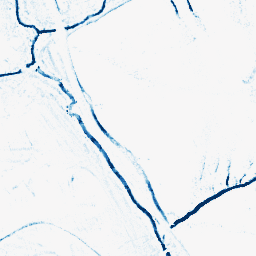
Category: morphological
Decomposition family: morphological_rect
Decomposition parameters: operation: closing
width: 5
height: 5
Upsampling method: sinc_hamming
Upsampling parameters: scale: 4
kernel_size: 16
Upsampling scale: 4